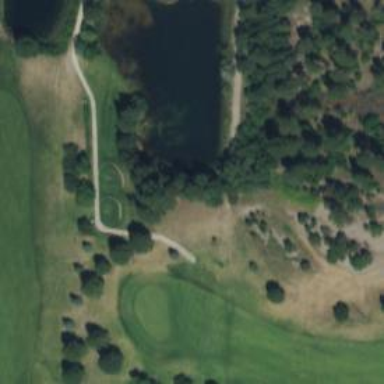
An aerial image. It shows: Service road used as golf cart path.